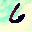
Label: 6